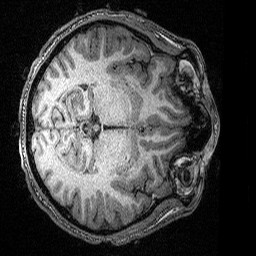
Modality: T1w
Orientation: axial
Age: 27
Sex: male
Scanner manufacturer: siemens
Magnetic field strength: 3 T
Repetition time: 2.53 s
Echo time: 0.00342 s